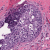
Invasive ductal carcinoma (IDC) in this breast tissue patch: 0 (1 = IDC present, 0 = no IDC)